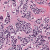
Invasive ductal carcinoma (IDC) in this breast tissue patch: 1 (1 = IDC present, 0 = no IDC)